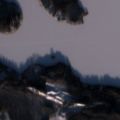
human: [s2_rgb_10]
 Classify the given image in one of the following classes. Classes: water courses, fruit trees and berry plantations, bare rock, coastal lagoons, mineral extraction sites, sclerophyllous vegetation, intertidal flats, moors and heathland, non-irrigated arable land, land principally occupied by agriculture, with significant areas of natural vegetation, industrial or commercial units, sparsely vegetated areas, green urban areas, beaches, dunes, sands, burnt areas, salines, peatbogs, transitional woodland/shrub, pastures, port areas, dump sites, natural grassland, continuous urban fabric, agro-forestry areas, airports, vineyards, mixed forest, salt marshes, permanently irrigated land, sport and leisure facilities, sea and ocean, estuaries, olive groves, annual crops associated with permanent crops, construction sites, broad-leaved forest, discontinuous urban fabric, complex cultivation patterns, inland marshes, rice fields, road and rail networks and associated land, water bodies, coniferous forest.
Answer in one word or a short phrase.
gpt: coniferous forest, mixed forest, transitional woodland/shrub, water bodies